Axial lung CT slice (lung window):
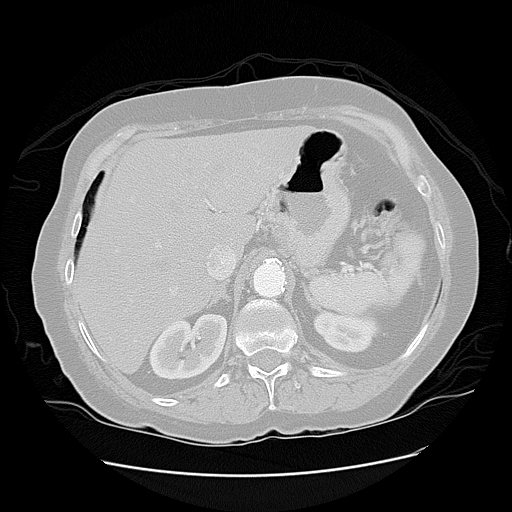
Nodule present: no